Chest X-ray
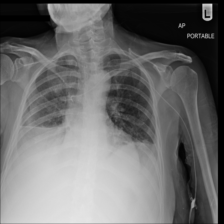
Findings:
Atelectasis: negative
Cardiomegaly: negative
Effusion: negative
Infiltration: negative
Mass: negative
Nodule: negative
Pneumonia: negative
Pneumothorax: negative
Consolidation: negative
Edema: negative
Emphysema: negative
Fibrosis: negative
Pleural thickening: negative
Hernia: negative